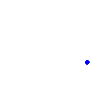
Particle: pion